Field crop: maize
Growth stage: 2
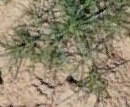
Species: salsola